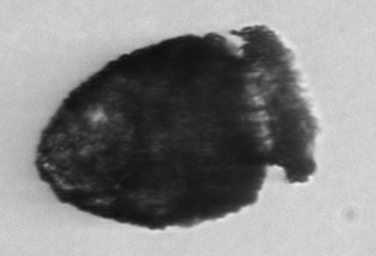
Label: Stenosemella_morphotype1